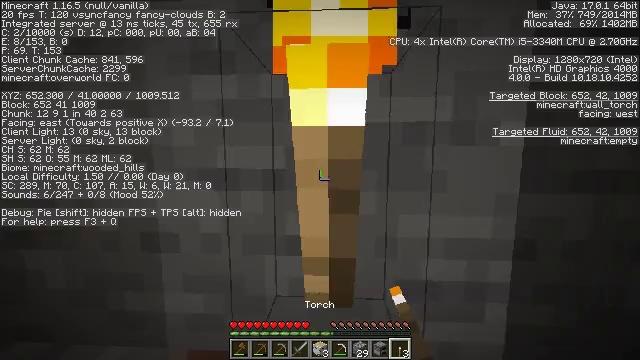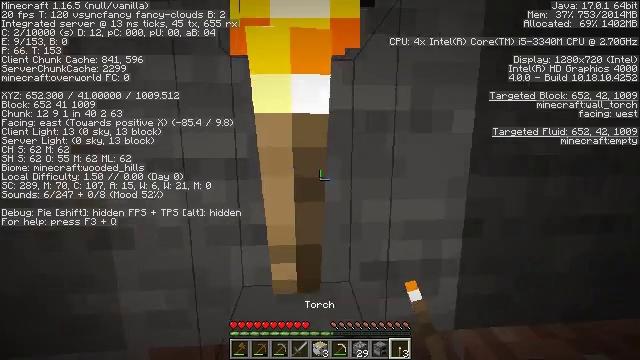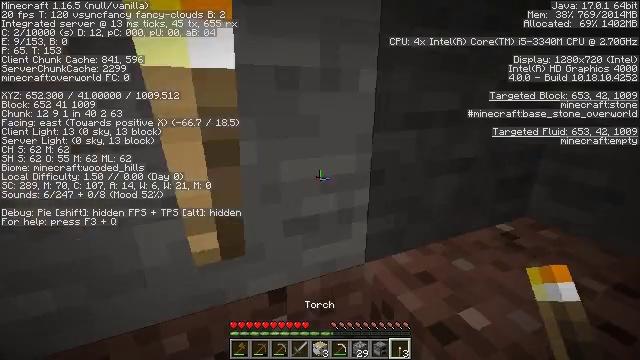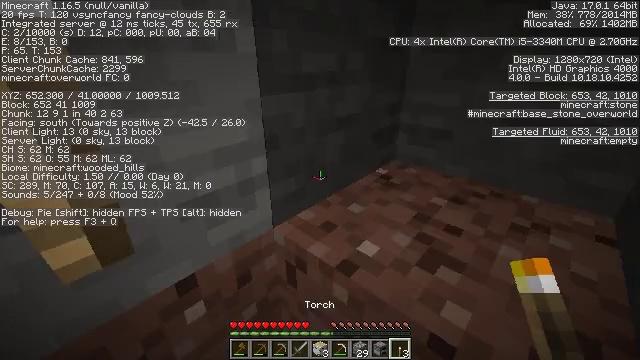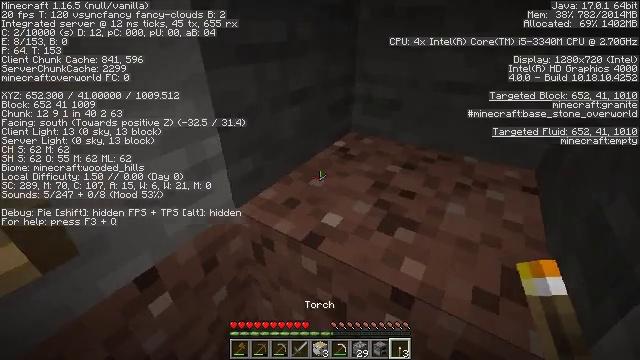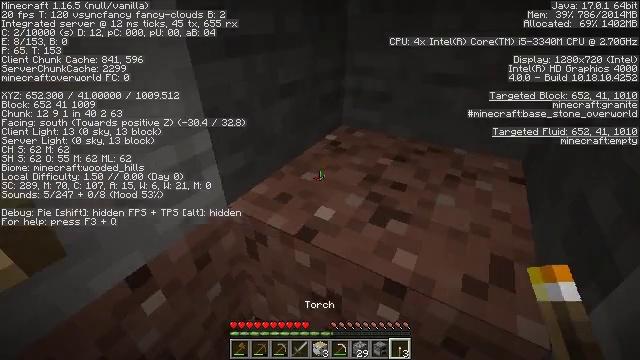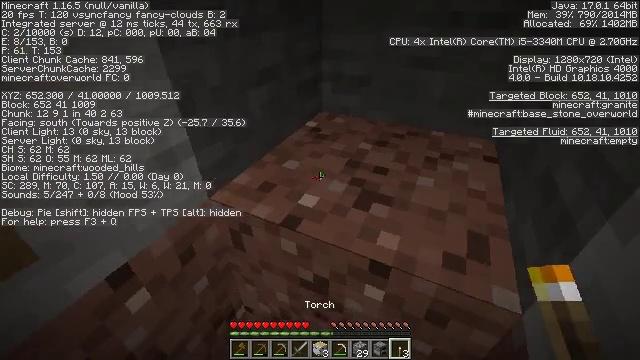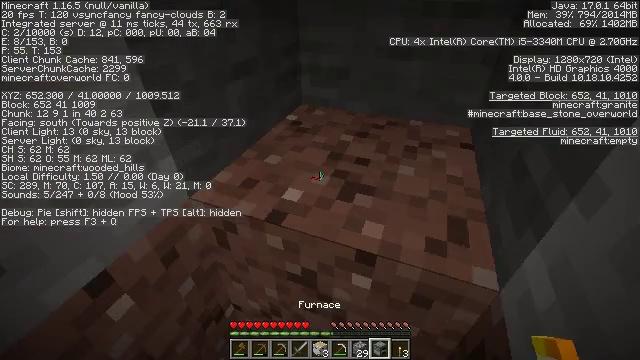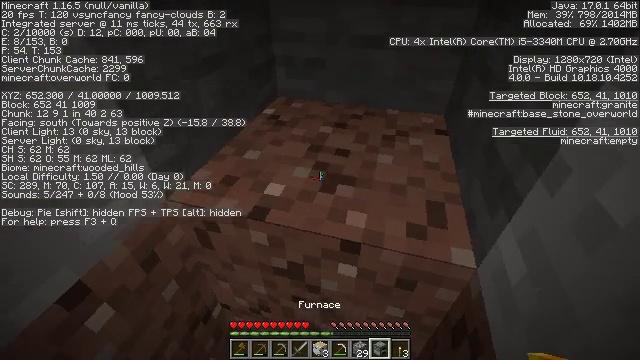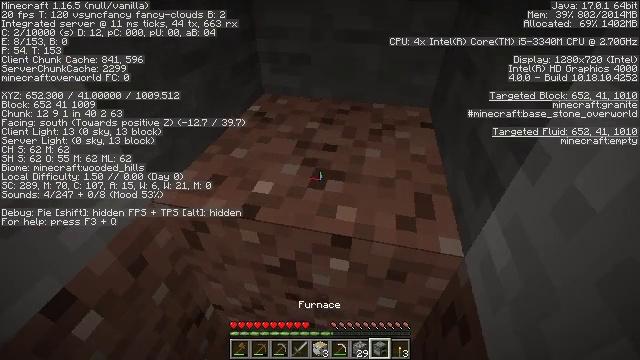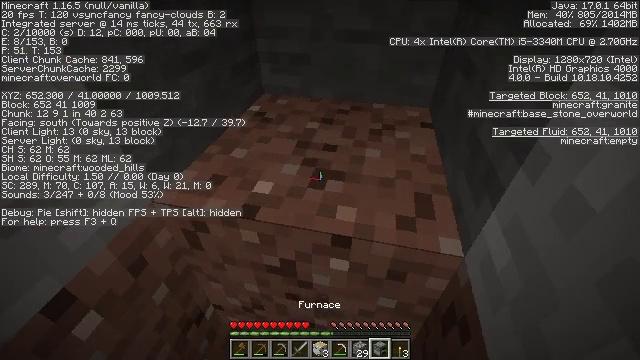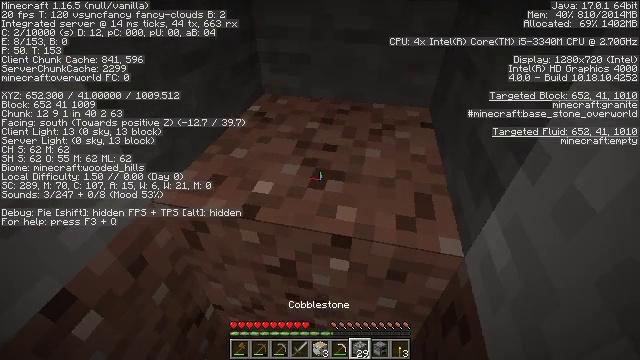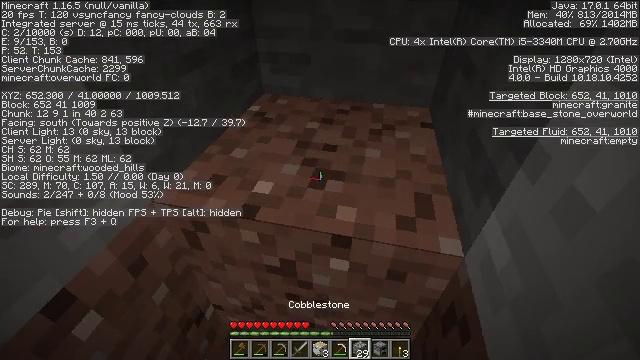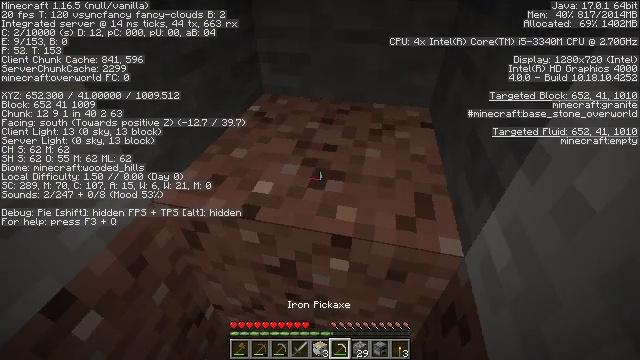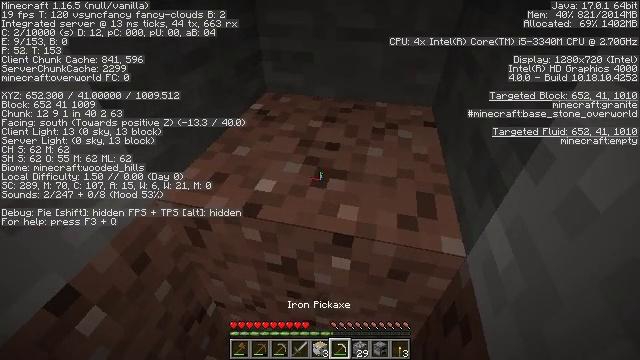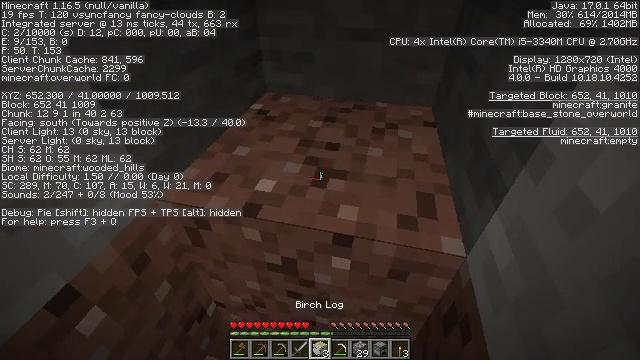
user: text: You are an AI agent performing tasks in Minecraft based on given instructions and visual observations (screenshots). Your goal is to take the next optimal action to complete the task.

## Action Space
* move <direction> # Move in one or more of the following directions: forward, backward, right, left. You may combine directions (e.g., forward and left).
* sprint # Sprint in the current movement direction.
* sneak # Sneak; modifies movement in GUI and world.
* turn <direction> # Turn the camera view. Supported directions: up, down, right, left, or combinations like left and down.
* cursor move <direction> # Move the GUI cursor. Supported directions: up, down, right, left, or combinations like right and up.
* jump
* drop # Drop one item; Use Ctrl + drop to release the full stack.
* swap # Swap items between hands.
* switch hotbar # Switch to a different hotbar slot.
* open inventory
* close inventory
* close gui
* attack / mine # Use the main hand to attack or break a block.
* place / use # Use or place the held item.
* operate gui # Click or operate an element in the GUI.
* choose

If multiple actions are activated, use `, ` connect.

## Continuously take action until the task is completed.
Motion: motion action
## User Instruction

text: Get granite from underground.
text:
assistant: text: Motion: turn right and down
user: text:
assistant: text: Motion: turn right and down
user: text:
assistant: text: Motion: turn right and down
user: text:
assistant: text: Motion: turn right and down
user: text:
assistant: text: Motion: turn right and down
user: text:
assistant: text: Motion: turn right and down
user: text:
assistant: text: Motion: turn right and down
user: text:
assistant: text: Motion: turn right and down
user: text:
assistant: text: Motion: turn right
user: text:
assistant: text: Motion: no_op
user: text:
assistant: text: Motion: no_op
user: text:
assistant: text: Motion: no_op
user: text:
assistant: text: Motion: no_op
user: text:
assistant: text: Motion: no_op
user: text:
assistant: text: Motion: no_op
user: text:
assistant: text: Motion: no_op
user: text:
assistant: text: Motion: no_op
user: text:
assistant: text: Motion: no_op
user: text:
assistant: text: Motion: no_op
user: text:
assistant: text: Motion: no_op
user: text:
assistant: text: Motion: no_op
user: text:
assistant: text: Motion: no_op
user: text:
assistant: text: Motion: no_op
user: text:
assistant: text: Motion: no_op
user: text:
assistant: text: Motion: no_op
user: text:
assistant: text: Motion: no_op
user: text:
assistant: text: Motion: no_op
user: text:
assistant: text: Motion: no_op
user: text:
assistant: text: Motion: no_op
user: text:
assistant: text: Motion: no_op